Field crop: tomato
Growth stage: 1
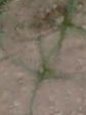
Species: cyperus